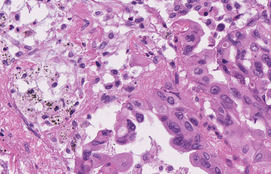
Tumor epithelial tissue: yes
Tumor-associated stroma tissue: yes
Normal tissue: no